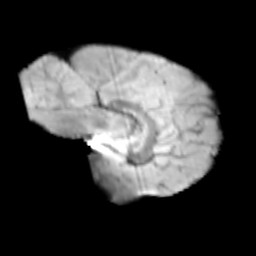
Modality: T2w
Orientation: sagittal
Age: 11
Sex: male
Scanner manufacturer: siemens
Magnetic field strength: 3 T
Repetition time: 3.8 s
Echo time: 0.07 s